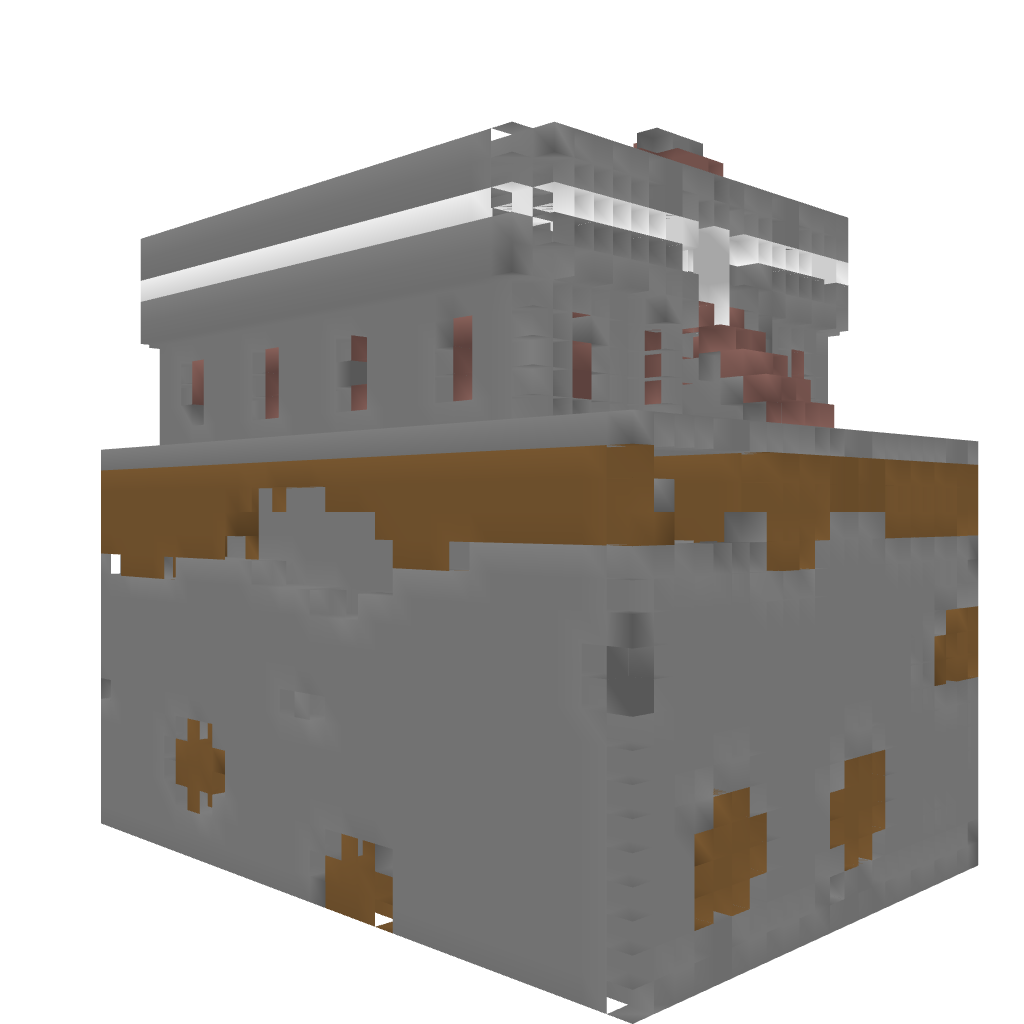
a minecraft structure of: Medium Prison 70% earth